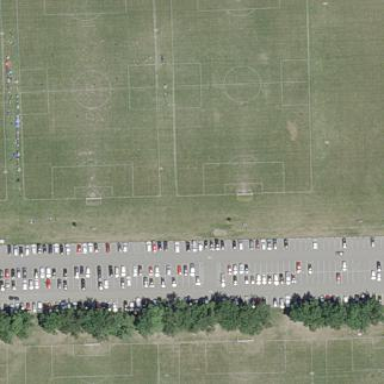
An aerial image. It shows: Soccer pitch for leisureland activities.